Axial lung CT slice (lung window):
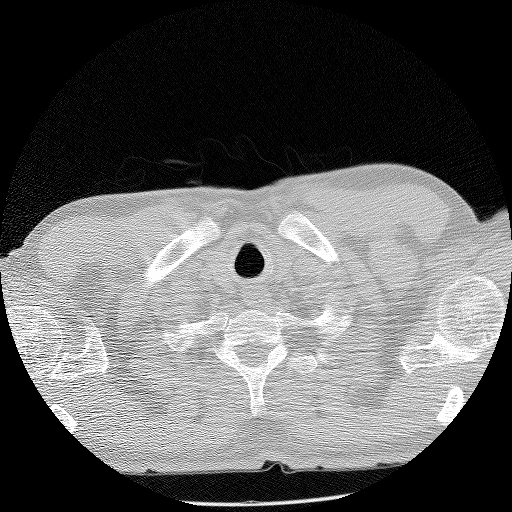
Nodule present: no